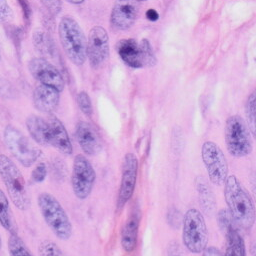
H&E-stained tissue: Skin